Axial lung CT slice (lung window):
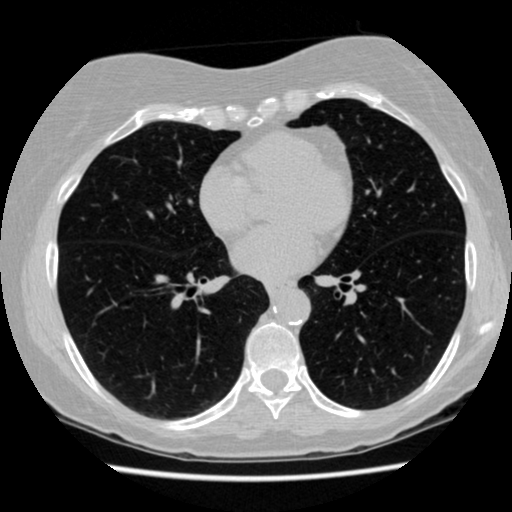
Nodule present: no